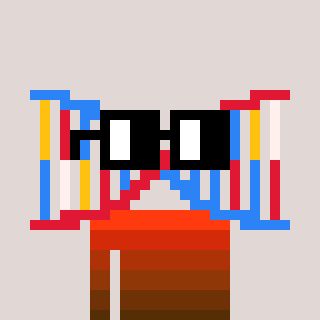
a pixel art character with square black glasses, a dna-shaped head and a red-colored body on a warm background